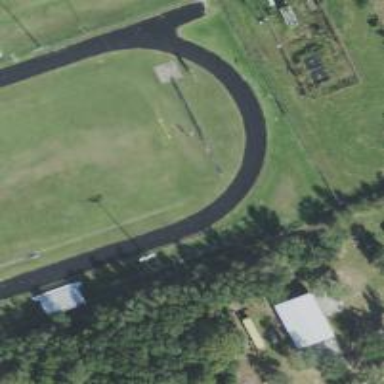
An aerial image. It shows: Track in leisure land.